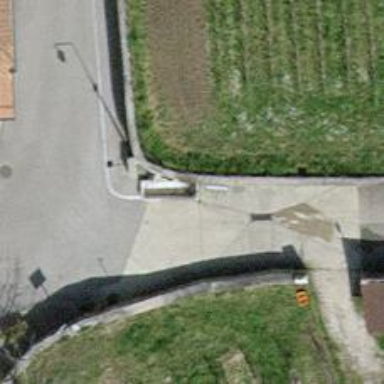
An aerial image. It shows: Beautiful fountain.